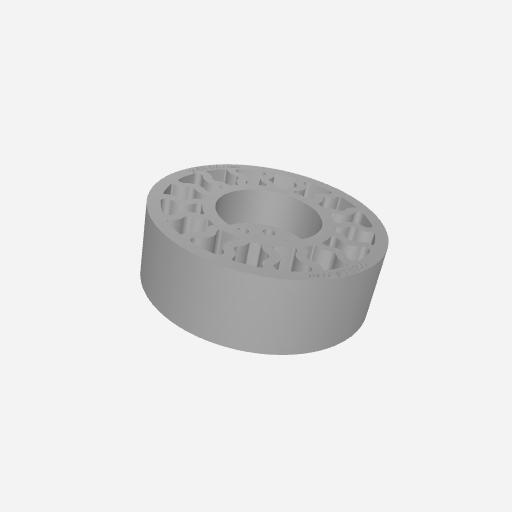
Part: GeckoWheel72OD